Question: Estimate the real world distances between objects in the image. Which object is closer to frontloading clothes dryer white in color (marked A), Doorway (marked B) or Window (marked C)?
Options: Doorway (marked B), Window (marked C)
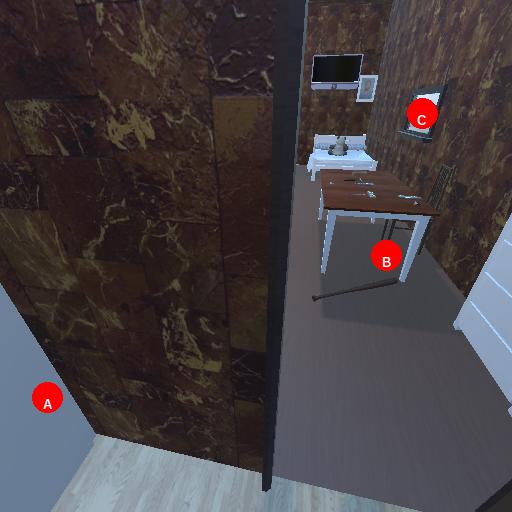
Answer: Doorway (marked B)